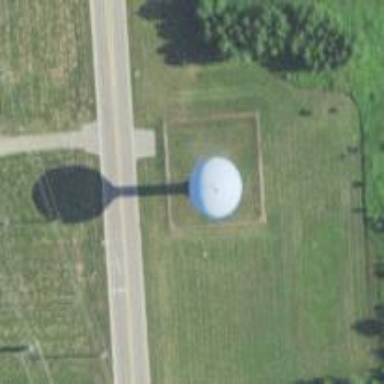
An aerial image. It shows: Water tower that is man-made.